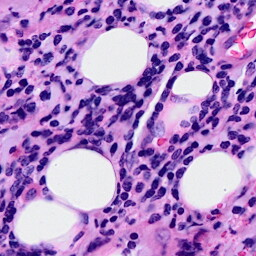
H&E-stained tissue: Breast